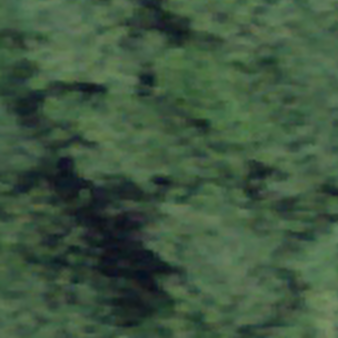
Label: other